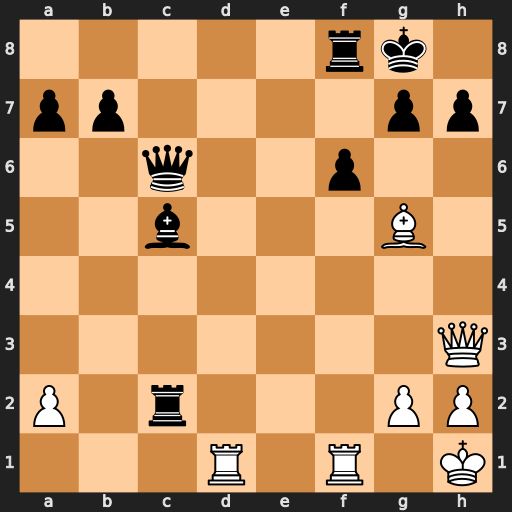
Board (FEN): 5rk1/pp4pp/2q2p2/2b3B1/8/7Q/P1r3PP/3R1R1K
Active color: w
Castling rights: -
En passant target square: -
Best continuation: Qb3+ Kh8 Qxc2